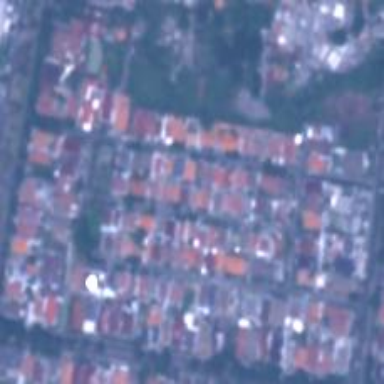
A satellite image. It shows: Residential area.